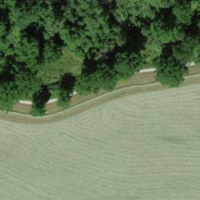
EUNIS habitat code: 25
Species observed at this site:
Lamium galeobdolon
Panorpa communis